Field crop: maize
Growth stage: 2
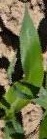
Species: maize